Interaction volume radius: 5 \u00c5
Interaction volume height: 20 \u00c5
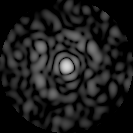
Disorder parameter: 0.7702